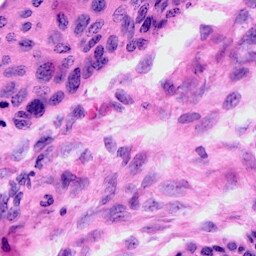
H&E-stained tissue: Cervix